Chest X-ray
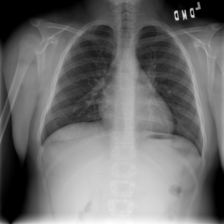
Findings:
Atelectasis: negative
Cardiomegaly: negative
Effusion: negative
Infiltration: negative
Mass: negative
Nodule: negative
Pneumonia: negative
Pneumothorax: negative
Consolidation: negative
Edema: negative
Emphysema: negative
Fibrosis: negative
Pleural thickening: negative
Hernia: negative